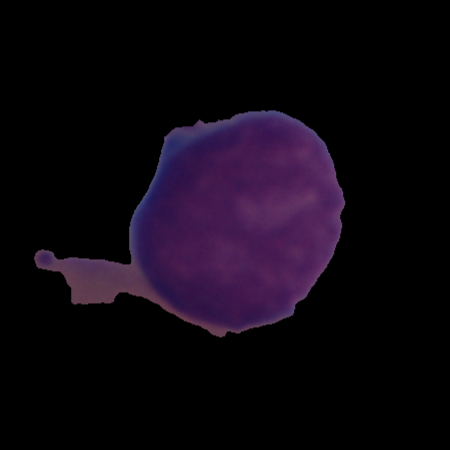
Label: healthy